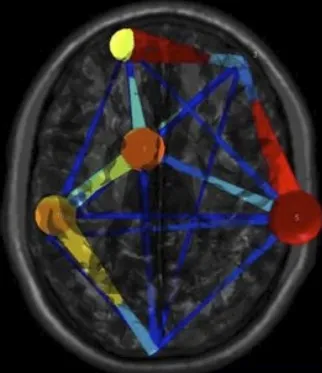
SIFT/Granger (GGC) causality brain image. Levels of greater connectivity are shown with thicker lines and brighter colors. Direction of causality is indicated by the key in the upper left hand corner. ICs and their localization are listed as part of Table 3.
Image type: radiology (mri)